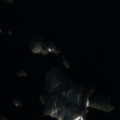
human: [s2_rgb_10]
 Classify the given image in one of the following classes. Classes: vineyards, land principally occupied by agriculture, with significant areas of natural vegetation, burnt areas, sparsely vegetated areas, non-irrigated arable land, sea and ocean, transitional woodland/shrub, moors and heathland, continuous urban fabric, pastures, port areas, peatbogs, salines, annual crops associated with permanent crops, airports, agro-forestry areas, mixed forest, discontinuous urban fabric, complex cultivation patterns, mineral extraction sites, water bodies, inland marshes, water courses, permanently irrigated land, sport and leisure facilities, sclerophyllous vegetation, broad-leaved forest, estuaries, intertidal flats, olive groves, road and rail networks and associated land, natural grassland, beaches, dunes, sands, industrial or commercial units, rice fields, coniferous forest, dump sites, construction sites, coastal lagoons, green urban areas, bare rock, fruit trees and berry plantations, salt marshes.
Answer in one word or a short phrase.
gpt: land principally occupied by agriculture, with significant areas of natural vegetation, coniferous forest, water bodies